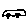
Label: car